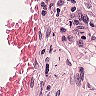
Metastatic tissue present: no